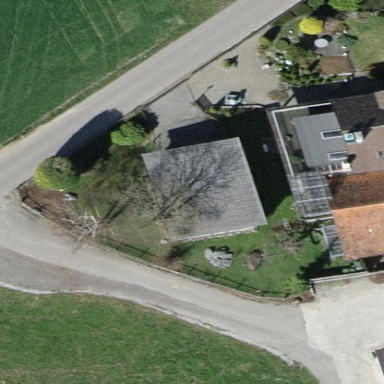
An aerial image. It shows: Garage building.